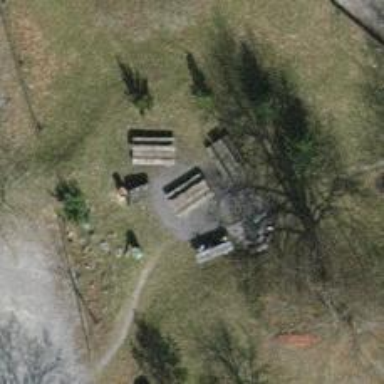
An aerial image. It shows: Picnic site with picnic tables on leisure land.